Question: I developed a small JavaFX Application and I want to run it in my Android Phone. I followed the tutorial <URL>.
'''
SigningConfig{name=debug, storeFile=C:\Documents and Settings\DQ\.android\debug.keystore, storePassword=android, keyAlias=AndroidDebugKey, keyPassword=android, storeType=C:\Documents and Settings\DQ\.android\debug.keystore}
FAILURE: Build failed with an exception.
* What went wrong:
Configured androidSdk is invalid: C:\Program Filesndroid-sdk-windows
* Try:
Run with --stacktrace option to get the stack trace. Run with --info or -- option to get more log output.
BUILD FAILED
Total time: 8.672 secs
'''

I also tried 'C:\Program Filesndroid-sdk-windows ools', but it didn't worked!
Any Idea?
'''
buildscript {
repositories {
jcenter()
}
dependencies {
classpath 'org.javafxports:jfxmobile-plugin:1.0.0-b8'
}
}
apply plugin: 'org.javafxports.jfxmobile'
mainClassName = 'main.java.Main'
version = '8u40'
repositories {
jcenter()
}
jfxmobile {
android {
applicationPackage = 'org.javafxports.jfxmobile'
}
}
'''
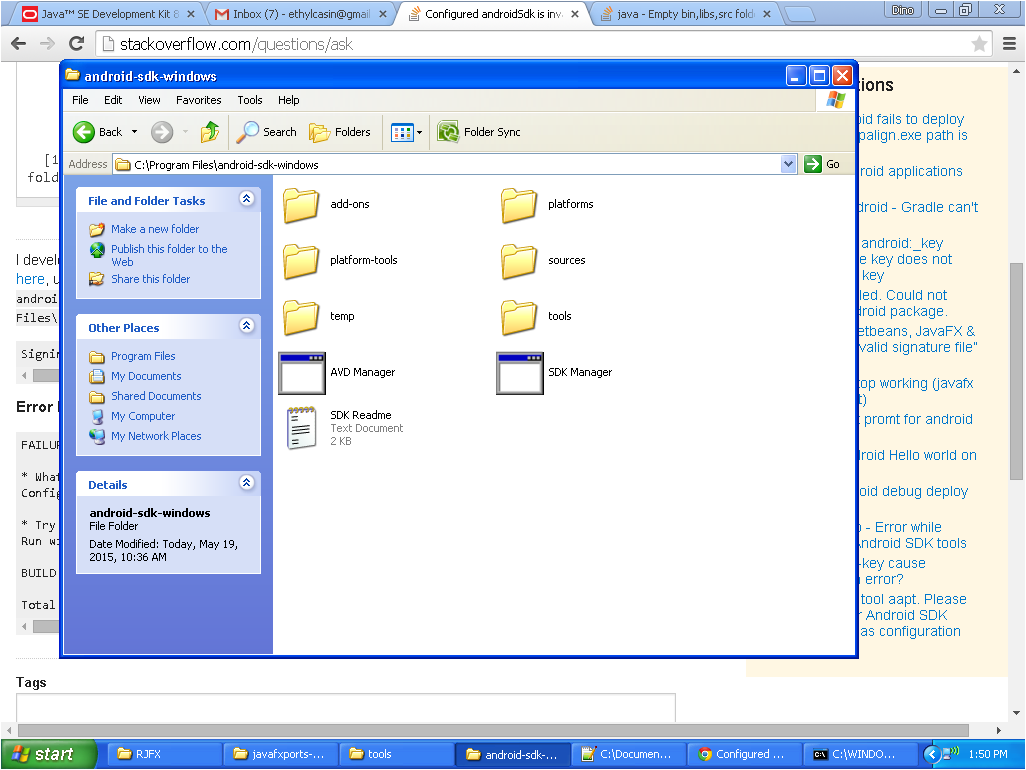
Answer: In the sdk folder there is no build-tools folder. You should run 'tools/android' and install Android SDK Build-tools